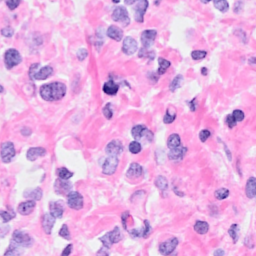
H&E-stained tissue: Breast